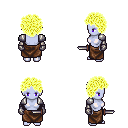
a pixel art fantasy rpg character, female body template, dark elf, purple skin, steel arm armor, robe skirt, gold curly afro hairstyle, metal gloves, dagger, four views (front, back, left, right), 2x2 character sprite sheet, small pixel art, hard edges, no anti-aliasing